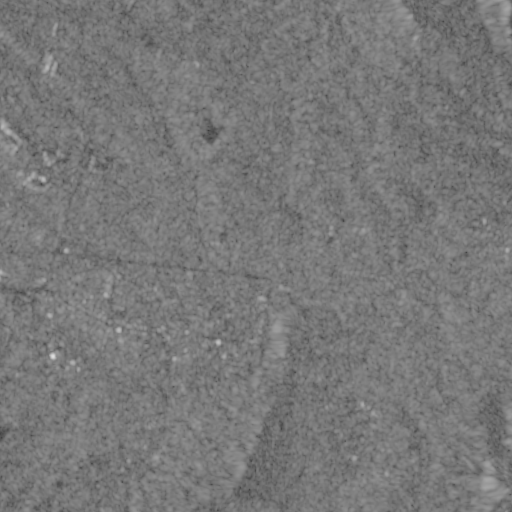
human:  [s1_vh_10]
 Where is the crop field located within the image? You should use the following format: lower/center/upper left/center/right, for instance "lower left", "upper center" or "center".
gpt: The crop field is located in the upper left of the image.
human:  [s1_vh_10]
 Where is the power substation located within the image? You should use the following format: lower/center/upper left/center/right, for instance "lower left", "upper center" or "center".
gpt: The power substation is located in the center left of the image.
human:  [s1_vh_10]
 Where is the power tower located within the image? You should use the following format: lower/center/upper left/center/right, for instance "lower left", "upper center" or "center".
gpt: The power tower is located in the center left of the image.
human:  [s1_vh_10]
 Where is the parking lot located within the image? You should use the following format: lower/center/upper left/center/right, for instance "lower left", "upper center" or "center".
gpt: There is no parking lot in the image.

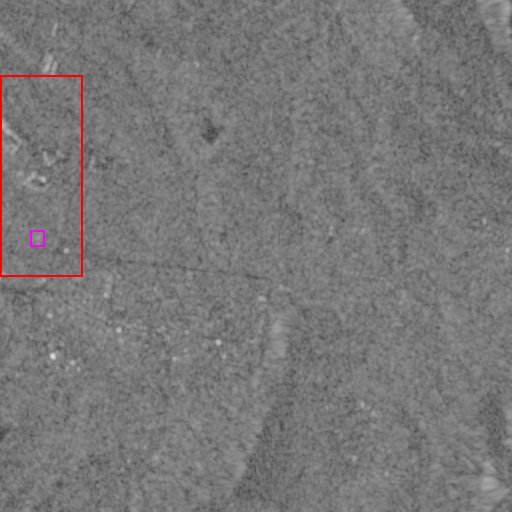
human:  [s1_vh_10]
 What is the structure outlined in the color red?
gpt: The structure outlined in red is a crop field.
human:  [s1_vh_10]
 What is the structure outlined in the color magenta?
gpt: The structure outlined in magenta is a power substation.
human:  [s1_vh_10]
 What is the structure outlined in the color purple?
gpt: There is no purple outline.